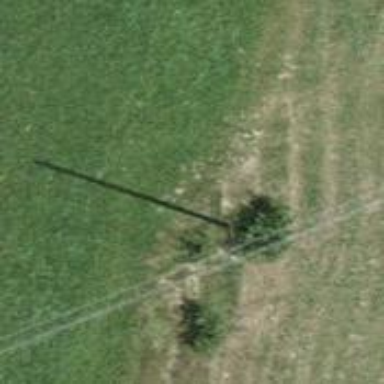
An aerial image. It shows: Utility pole in the area.